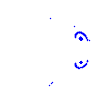
Particle: pion